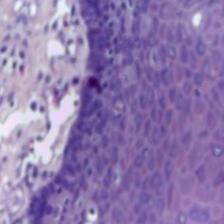
Diagnosis: Normal